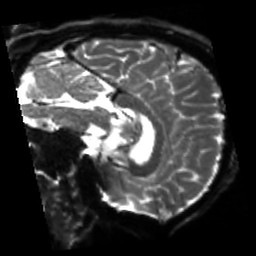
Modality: sbref
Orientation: sagittal
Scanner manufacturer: siemens
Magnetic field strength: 3 T
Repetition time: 4 s
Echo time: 0.0594 s